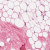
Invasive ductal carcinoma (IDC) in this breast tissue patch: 0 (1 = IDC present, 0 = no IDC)